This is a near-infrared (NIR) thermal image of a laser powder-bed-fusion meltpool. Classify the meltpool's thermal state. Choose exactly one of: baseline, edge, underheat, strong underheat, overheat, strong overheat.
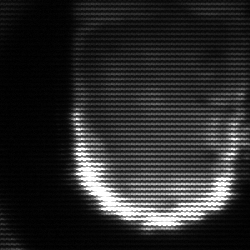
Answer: baseline